A bearing vibration time series has been folded into this square grayscale image, one row per segment of consecutive samples. Determine the bearing's health state. Answer with exactly one of: normal, inner_race, outer_race, ball.
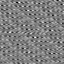
Answer: outer_race